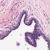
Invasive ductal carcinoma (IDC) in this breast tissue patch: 0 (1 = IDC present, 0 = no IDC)